Interaction volume radius: 5 \u00c5
Interaction volume height: 25 \u00c5
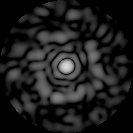
Disorder parameter: 0.8397